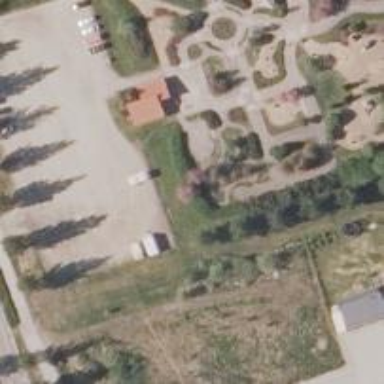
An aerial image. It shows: Playground area for leisure activities on the land.